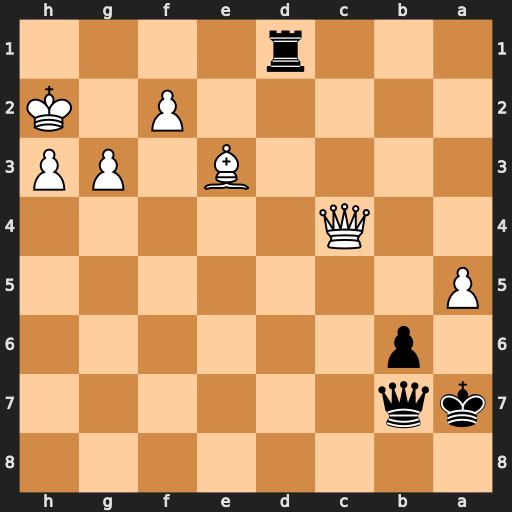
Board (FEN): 8/kq6/1p6/P7/2Q5/4B1PP/5P1K/3r4
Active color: b
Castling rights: -
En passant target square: -
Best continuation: Rh1#